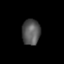
Tissue: lung
Cell type: Others
Senescence score: 0.2366
Nuclear area (px): 460
Mean DAPI intensity: 86.424